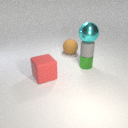
small green metal cylinder behind large red rubber cube